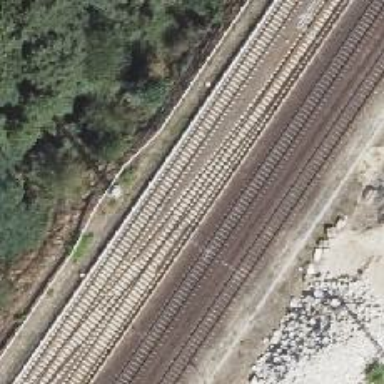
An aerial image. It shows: Railway signal.